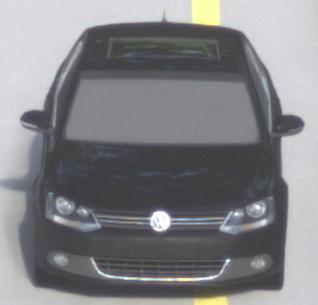
Make: VW
Model: Jetta 1.2 TSI
Detailed model: Jetta (IV)
Model produced from: 2011/01
Model produced until: 2014/08
Doors: 4
Color: black
Road condition: dry road
Daytime: morning or afternoon
Contrast: low contrast